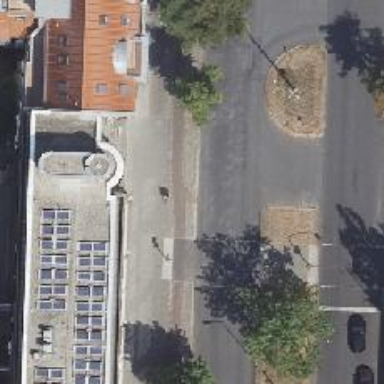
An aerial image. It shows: Asphalt cycleway with unmarked crossing.